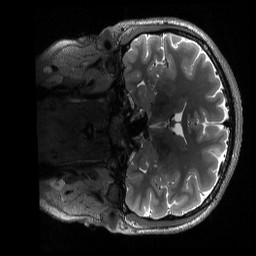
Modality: T2w
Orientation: coronal
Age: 26
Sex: male
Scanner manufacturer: siemens
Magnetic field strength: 3 T
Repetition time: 3.2 s
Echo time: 0.563 s